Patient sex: F
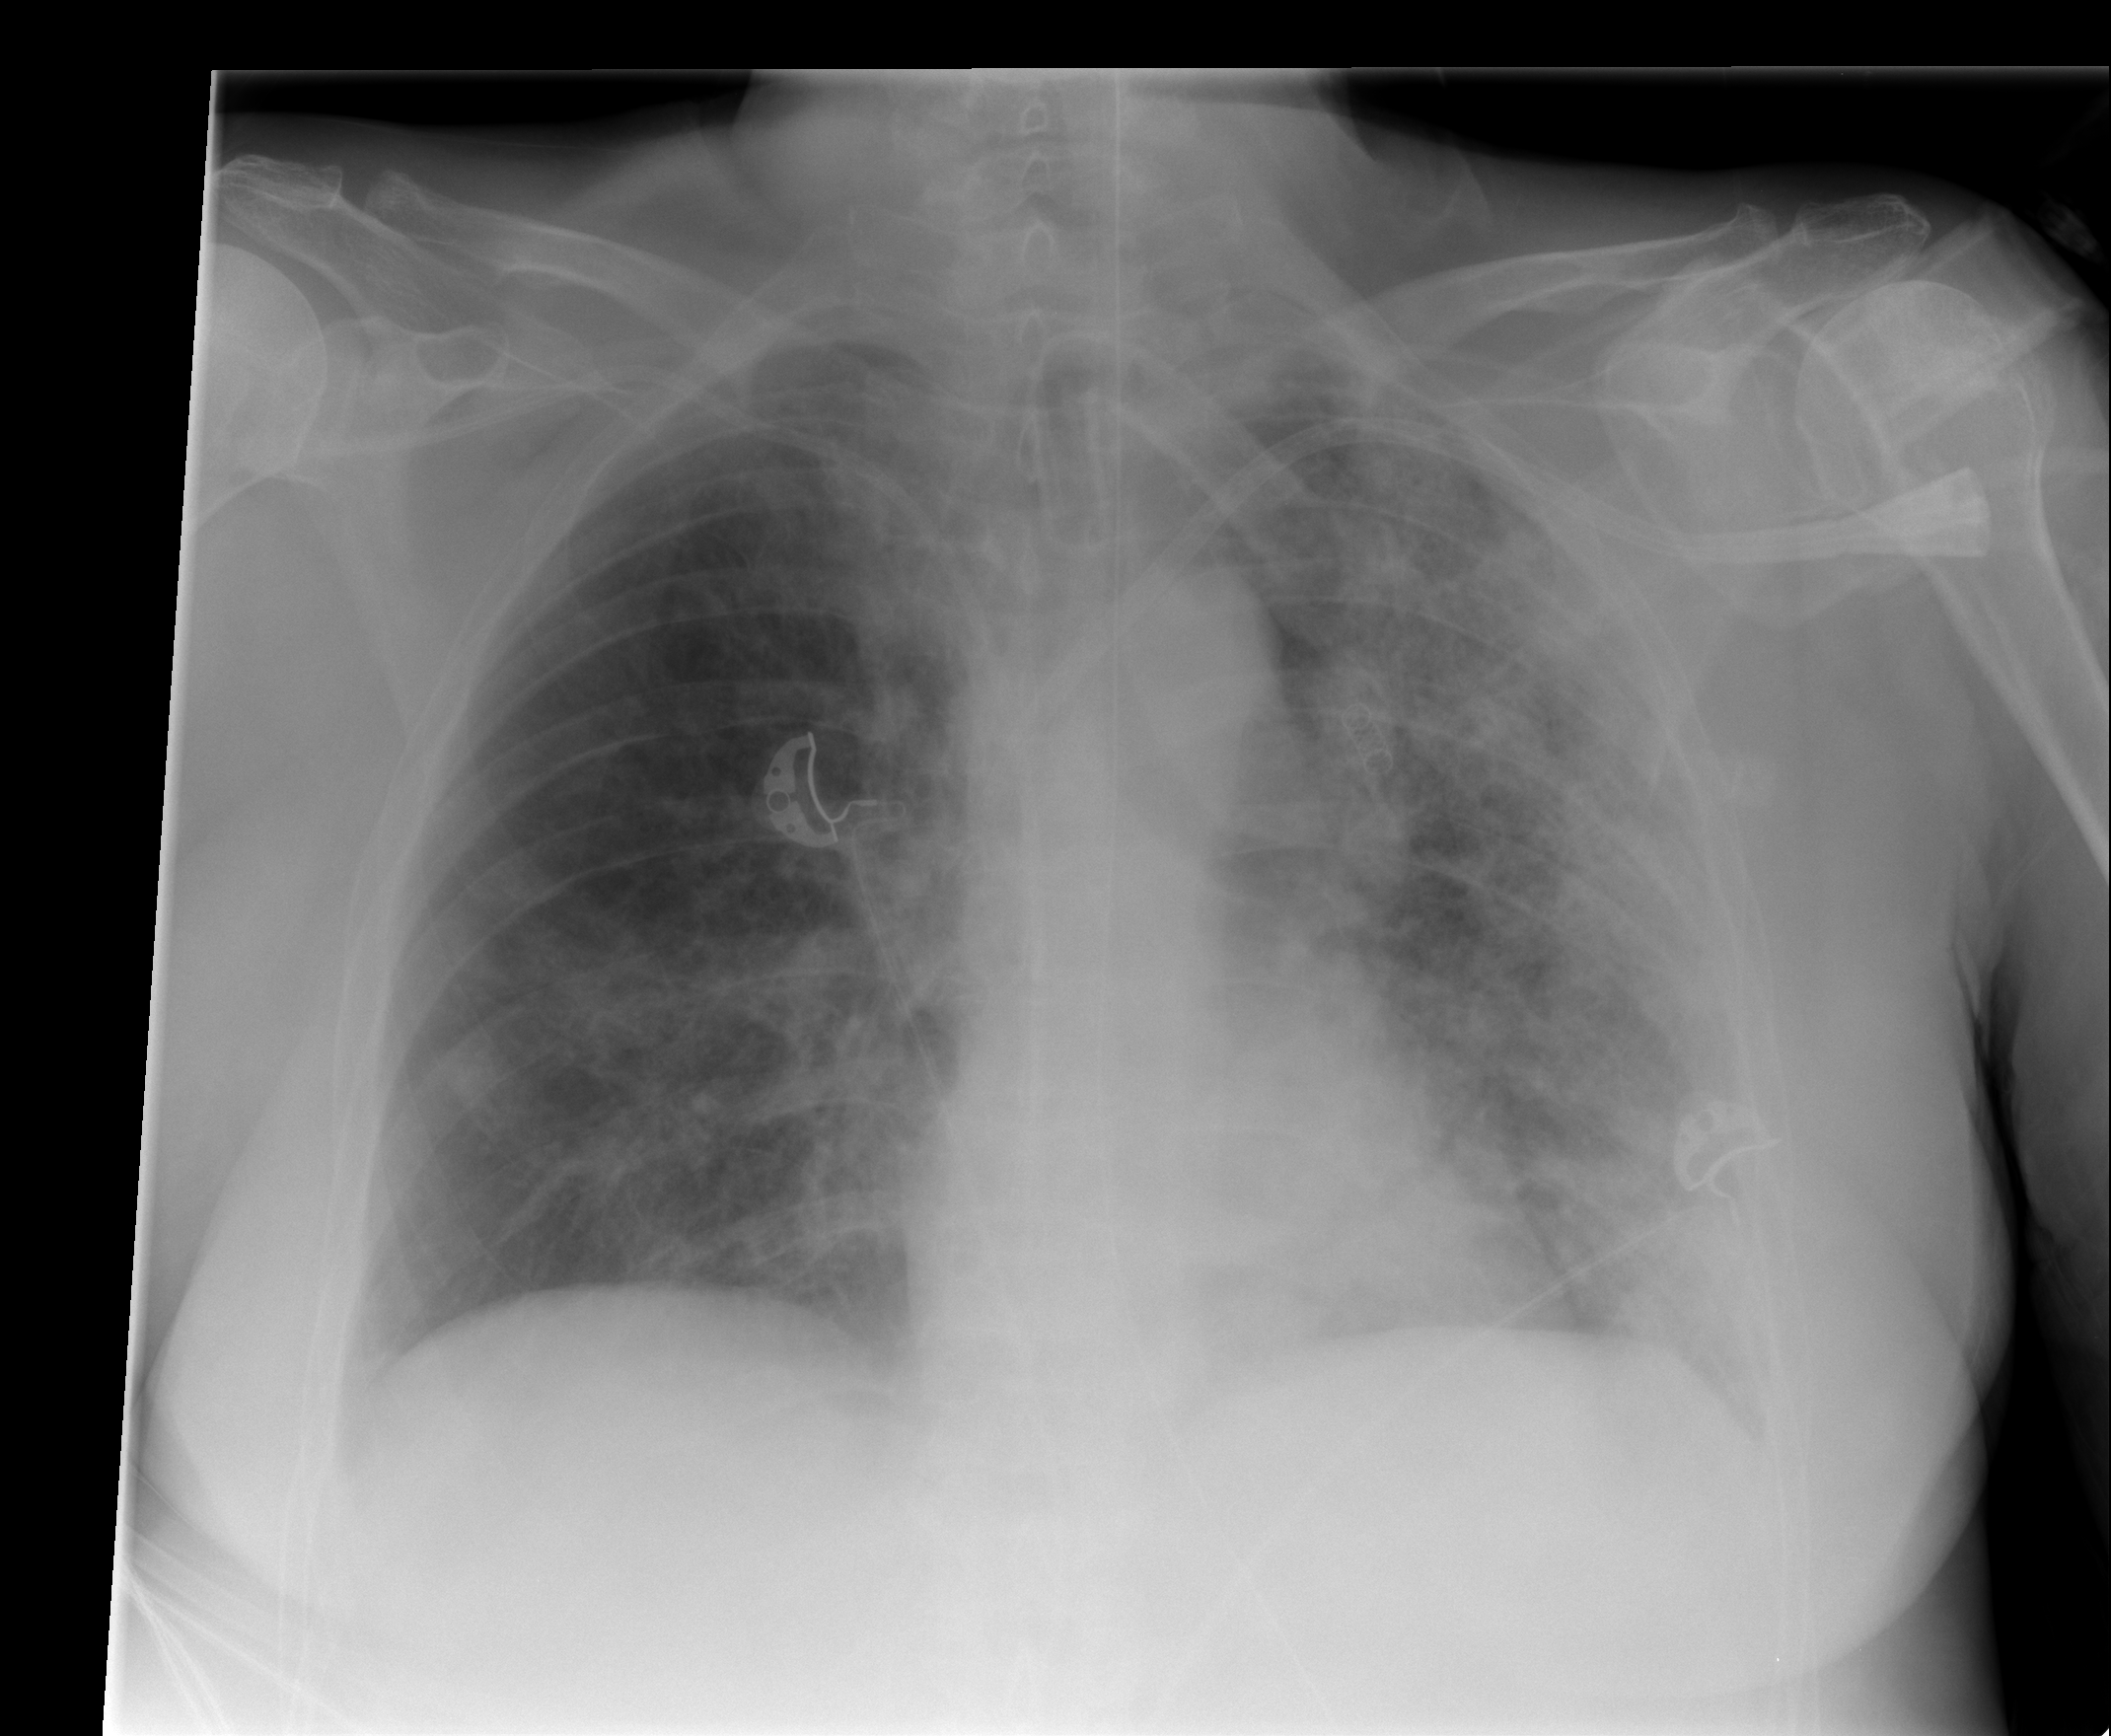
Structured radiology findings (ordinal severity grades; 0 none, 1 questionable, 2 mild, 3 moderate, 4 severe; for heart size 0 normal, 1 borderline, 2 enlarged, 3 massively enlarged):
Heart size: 0
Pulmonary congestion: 0
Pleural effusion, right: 1
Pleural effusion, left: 1
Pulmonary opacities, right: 2
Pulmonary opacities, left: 3
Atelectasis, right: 0
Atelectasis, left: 2